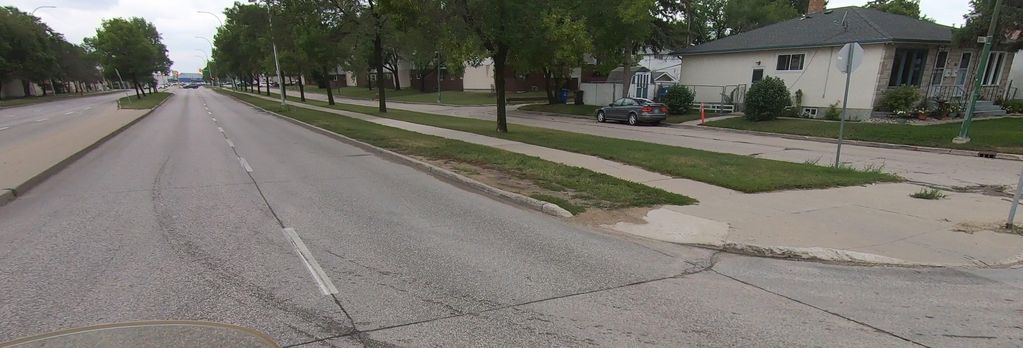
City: winnipeg